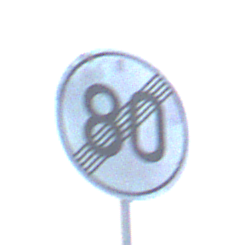
Verkehrszeichen: EndeGeschwindigkeit80
Umgebung: Outdoor, Nature
Tageszeit: SunriseSunset
Wetter: Clear
Licht: Natural
Jahreszeit: NotSpecified
Kontrast: LowContrast